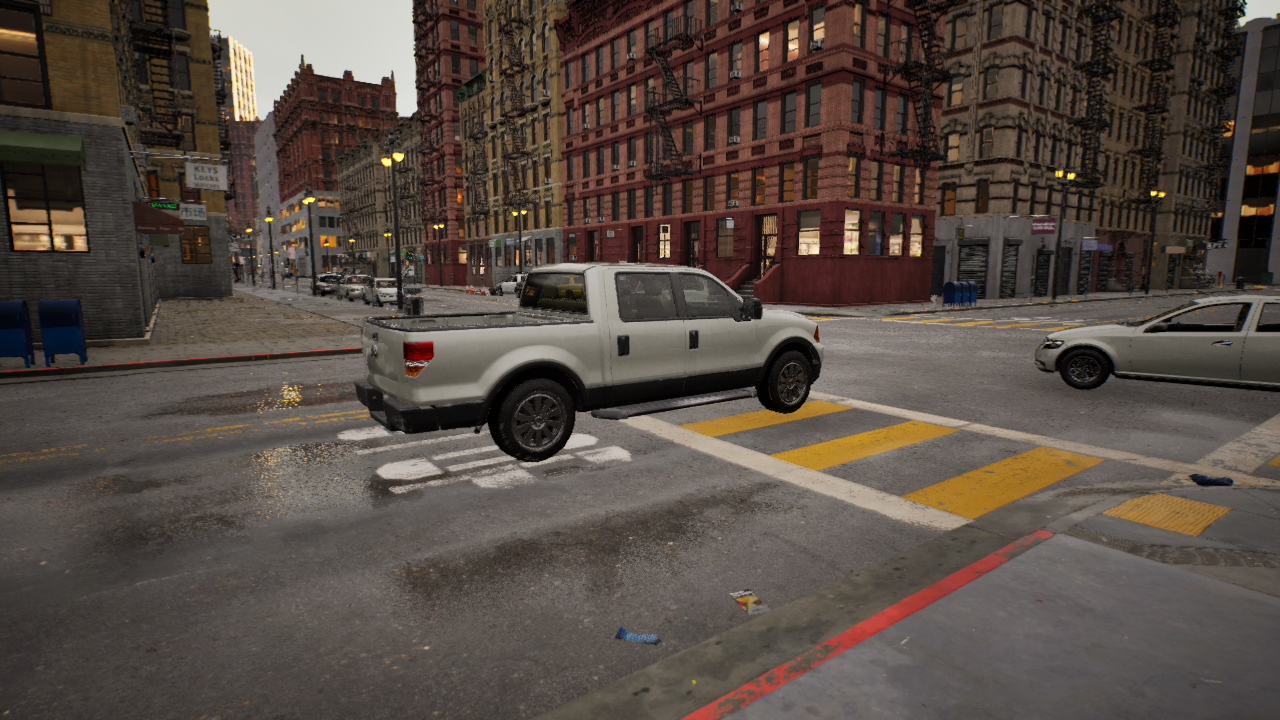
Venue: residential
Lighting: golden hour
Vehicle rig: pickup